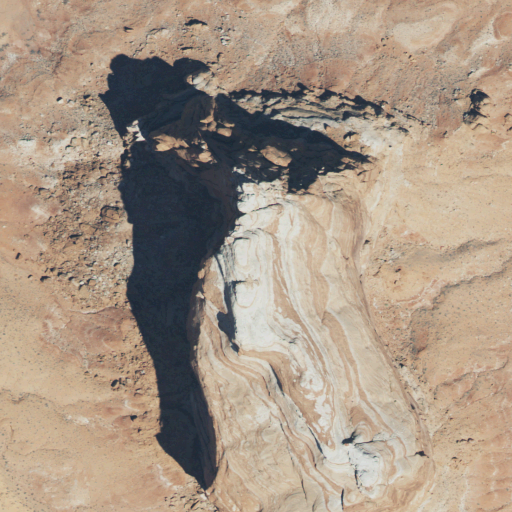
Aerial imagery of mountain in Utah named Dominguez Butte containing only shrub